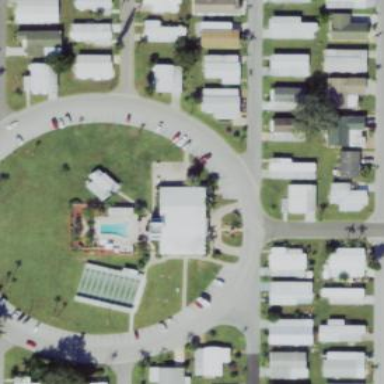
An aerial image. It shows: Residential road with roundabout.